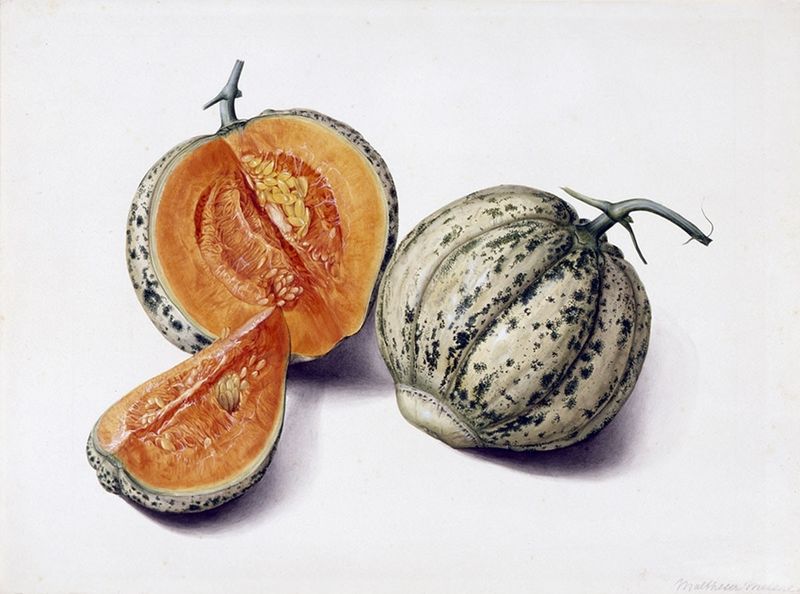
Titel: Malteser Melone
Künstler: Johann Knapp
Standort: Hamburg
Institution: Museum für Kunst und Gewerbe Hamburg
Schlagwörter: schatten, aquarell, blume, orange, zeichnung, obst, schale, frucht, gemüse, kürbis, stilleben, stillleben, stiel, melone, blumenstillleben, fruchtfleisch, kerne, fleckig, kürbisse, zeichnungen, angeschnitten, fruchtfleich, schimmlig, früchte, früchtestillleben, blumenstück, botanische, pflanzenzeichnungen, kürus, feckig, vewest